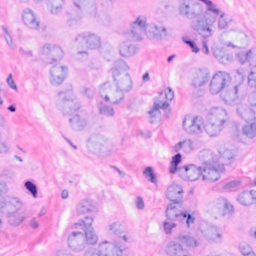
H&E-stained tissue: Breast